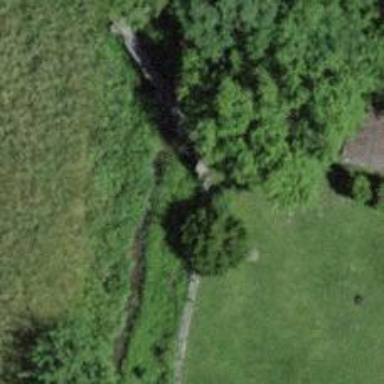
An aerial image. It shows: Path with unpaved surface that crosses over bridge.